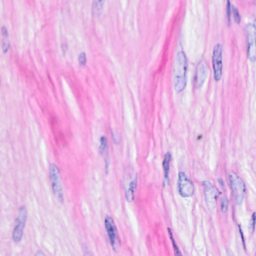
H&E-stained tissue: Breast